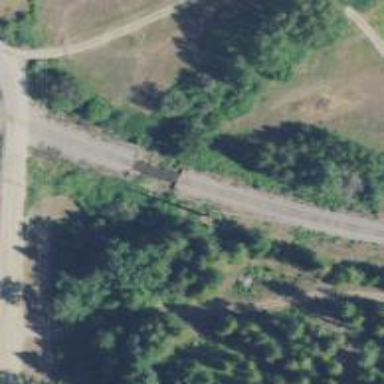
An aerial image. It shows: Bridge over railway line.